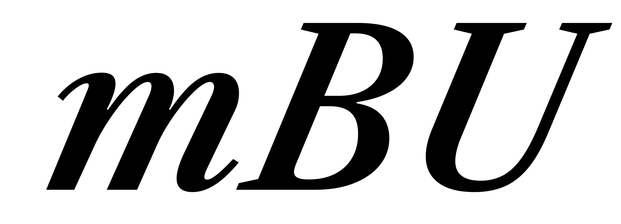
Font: LibreCaslonText-Italic_SemiBold_Italic